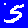
Digit: 5